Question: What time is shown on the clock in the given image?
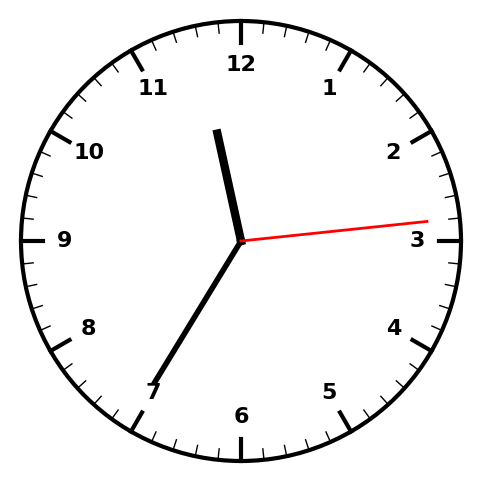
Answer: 11:35:14